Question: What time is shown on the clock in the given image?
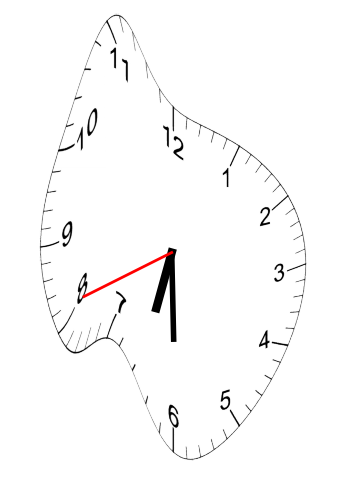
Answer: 06:29:41